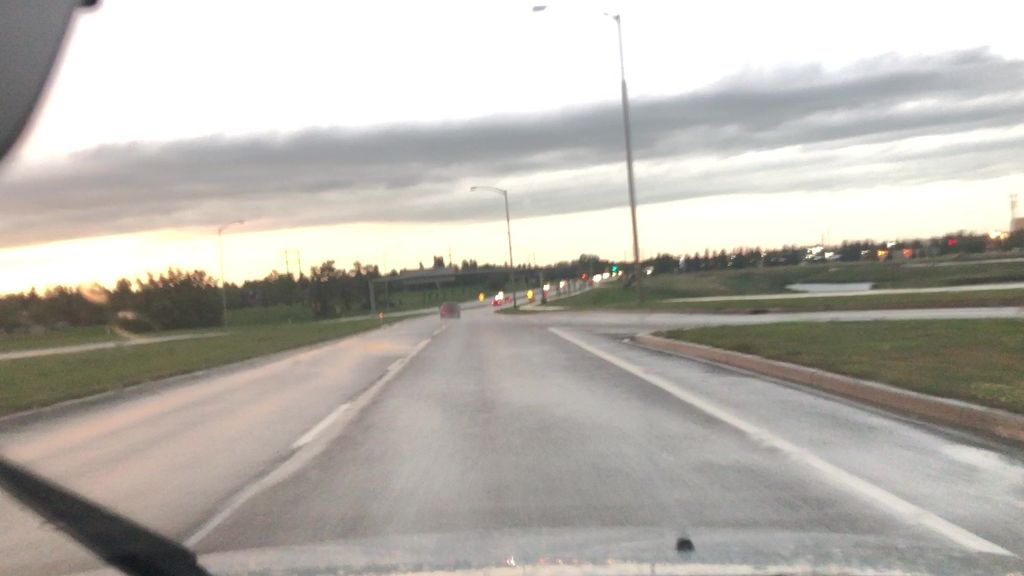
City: edmonton